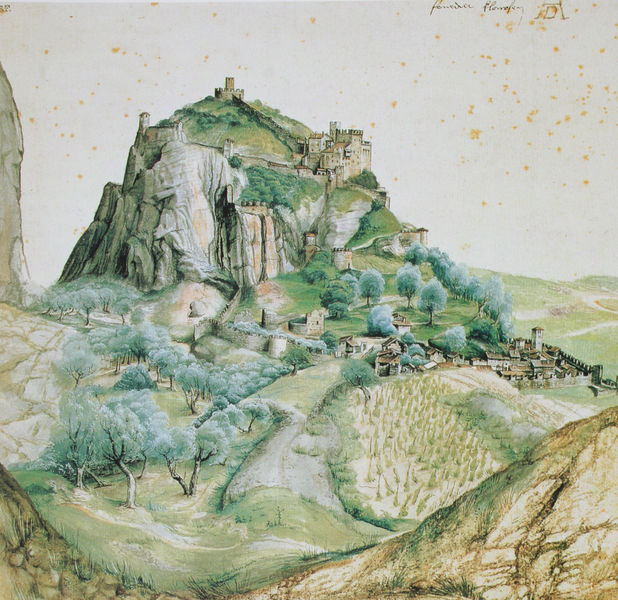
Titel: Ansicht von Arco
Künstler: Albrecht Dürer
Standort: Paris
Institution: Musée du Louvre / Département des Arts Graphiques
Schlagwörter: baum, berg, blau, felsen, gestein, himmel, laub, weiß, aquarell, bäume, gelb, grün, kirchturm, landschaft, ocker, stadt, braun, grau, hell, hintergrund, strasse, türkis, vordergrund, zeichnung, anlage, gebäude, gras, schloss, weg, wiese, malerei, alt, architektur, signatur, öl, erde, feld, felder, gräser, horizont, häuser, hügel, natur, kirche, pfad, wege, wiesen, boden, blatt, höhle, renaissance, tal, wald, anhöhe, turm, schrift, papier, ansicht, italien, ort, abhang, berge, farben, fels, gebirge, hang, dorf, mauer, steil, signiert, wein, anthrazit, hoch, menschenleer, tor, zinnen, befestigung, ortschaft, senke, straßen, punkte, bergdorf, ruine, burg, türme, alpen, detailliert, festung, idyllisch, monogramm, illustration, text, beschriftung, bleistift, schimmel, flecken, himme, hügelig, mauern, mittelalter, hain, siedlung, stadtmauer, leicht, dürer, tirol, bergfried, burgen, weinberg, oliven, burganlage, luftig, albrecht dürer, verschmutzung, aquarelle, plantagen, klpiien, meuern, scharfenstein, hügelbäume